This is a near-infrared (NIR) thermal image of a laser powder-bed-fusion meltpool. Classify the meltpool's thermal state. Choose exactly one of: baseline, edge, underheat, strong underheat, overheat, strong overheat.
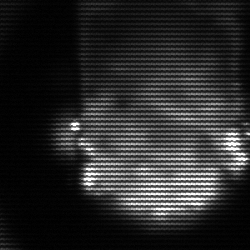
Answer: baseline